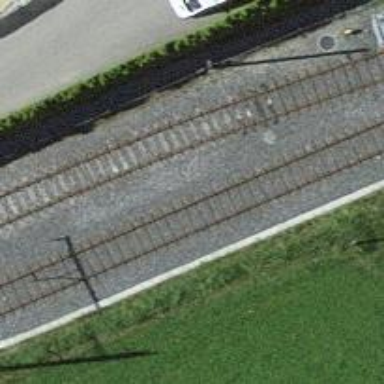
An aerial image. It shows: Railway yard with electrified tracks and single track.